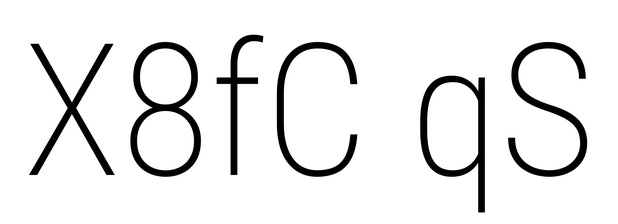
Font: Roboto_Condensed_ExtraLight